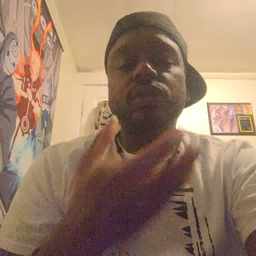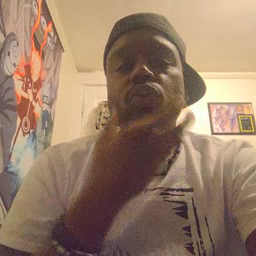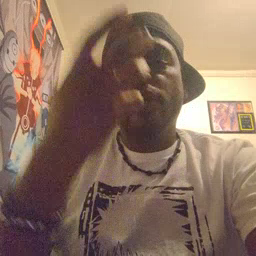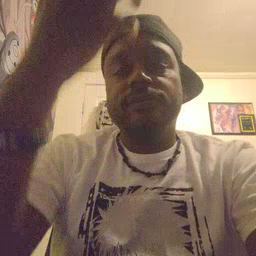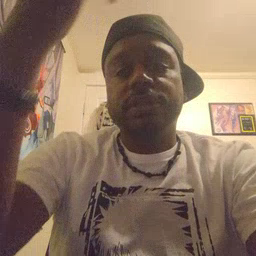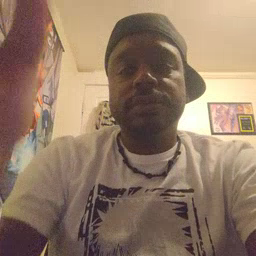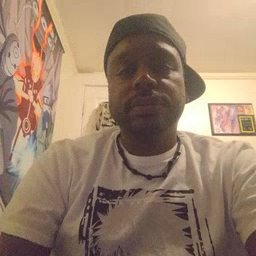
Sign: giraffe